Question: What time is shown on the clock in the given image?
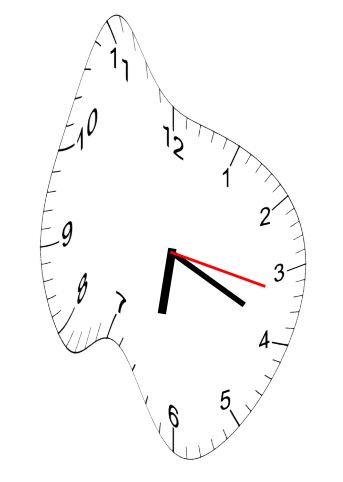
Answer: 06:19:17